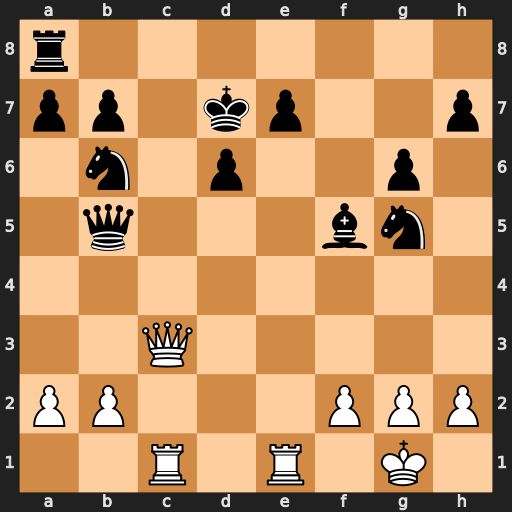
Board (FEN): r7/pp1kp2p/1n1p2p1/1q3bn1/8/2Q5/PP3PPP/2R1R1K1
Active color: w
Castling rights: -
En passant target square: -
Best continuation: Qc7+ Ke8 Qxe7#